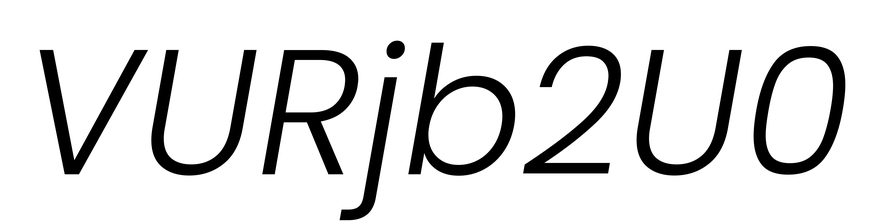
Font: Poppins-LightItalic